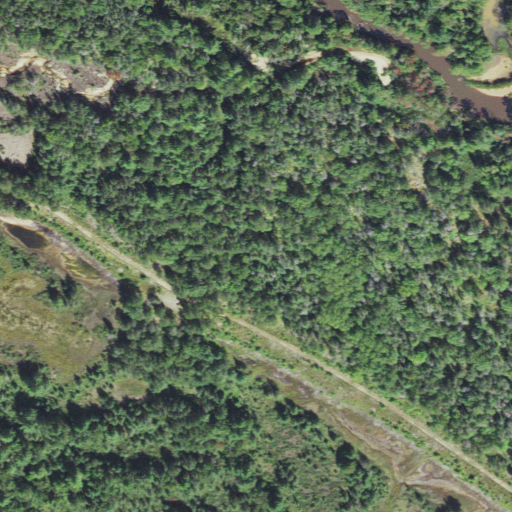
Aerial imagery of levee in Michigan named Riverside Dike containing woody wetlands, evergreen forest, herbaceous wetlands, open water, and deciduous forest